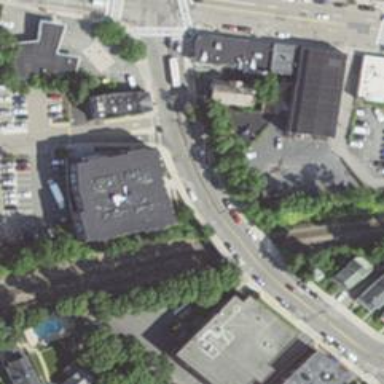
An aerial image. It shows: Tertiary road with asphalt surface lined with commercial establishments.